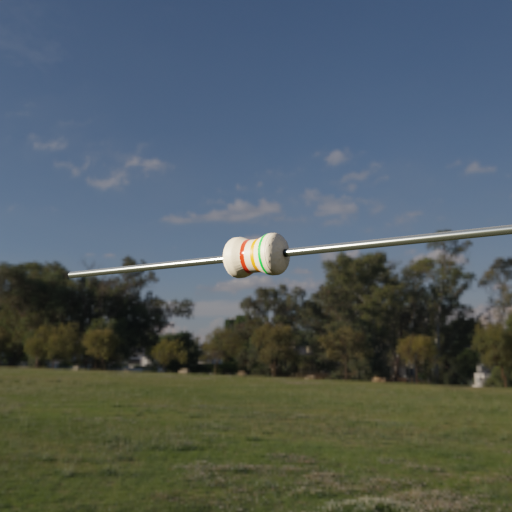
Resistor colour bands (in order): red, orange, green